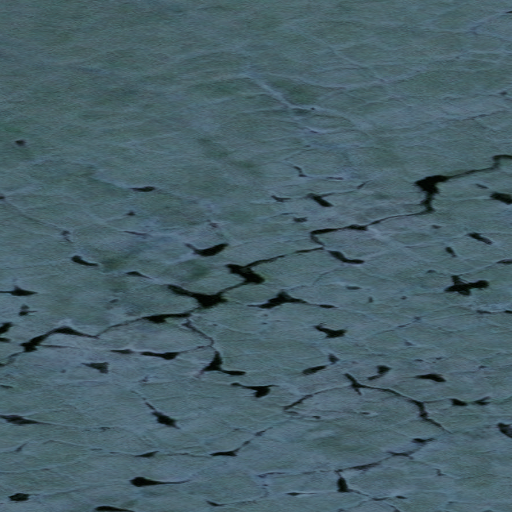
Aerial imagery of cape in Alaska named Kalukruatchiak Point containing only unknown